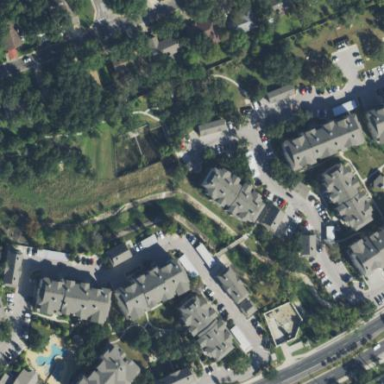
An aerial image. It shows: Residential area with apartments.